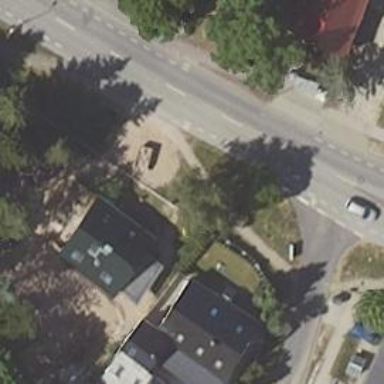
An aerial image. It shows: Sidewalk.